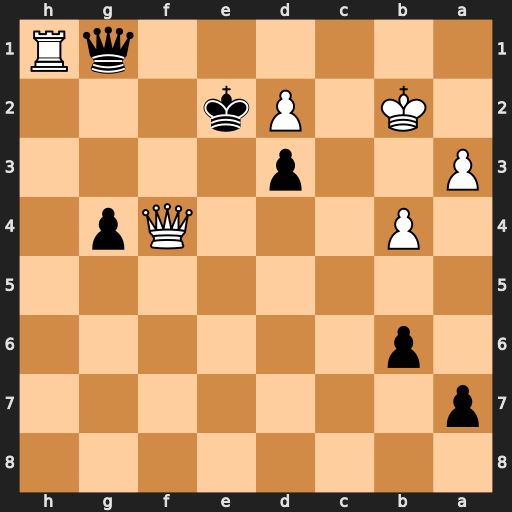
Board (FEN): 8/p7/1p6/8/1P3Qp1/P2p4/1K1Pk3/6qR
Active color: b
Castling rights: -
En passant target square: -
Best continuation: Qxh1 Qxg4+ Kxd2 Qg5+ Ke2